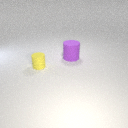
small yellow rubber cylinder in front of large purple rubber cylinder